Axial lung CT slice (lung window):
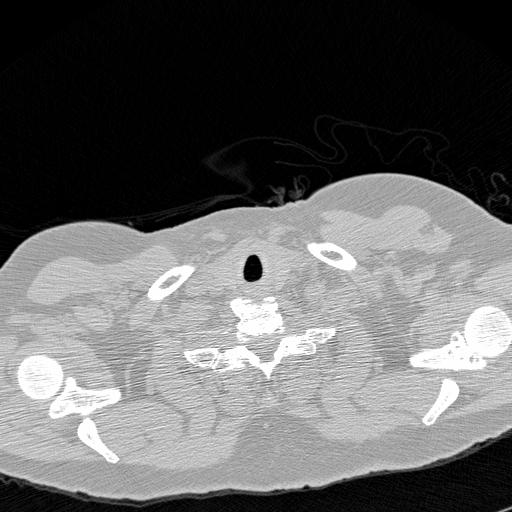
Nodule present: no